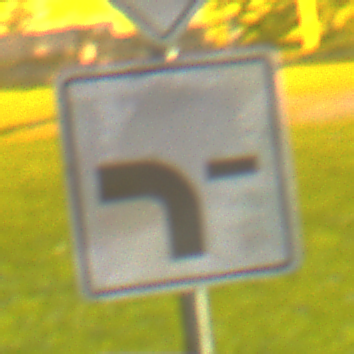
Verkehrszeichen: VerlaufVorfahrtsstrasse6
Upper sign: Vorfahrtsstrasse
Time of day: Night
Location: Outdoor (Urban)
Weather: PartlyCloudy
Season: NotSpecified
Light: Artificial